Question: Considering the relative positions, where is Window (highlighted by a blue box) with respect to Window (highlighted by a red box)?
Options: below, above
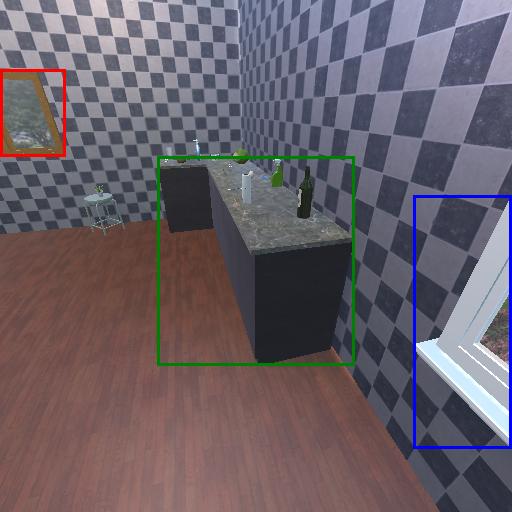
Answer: below